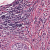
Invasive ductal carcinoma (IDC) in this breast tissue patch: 0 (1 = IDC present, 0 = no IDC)